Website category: auto
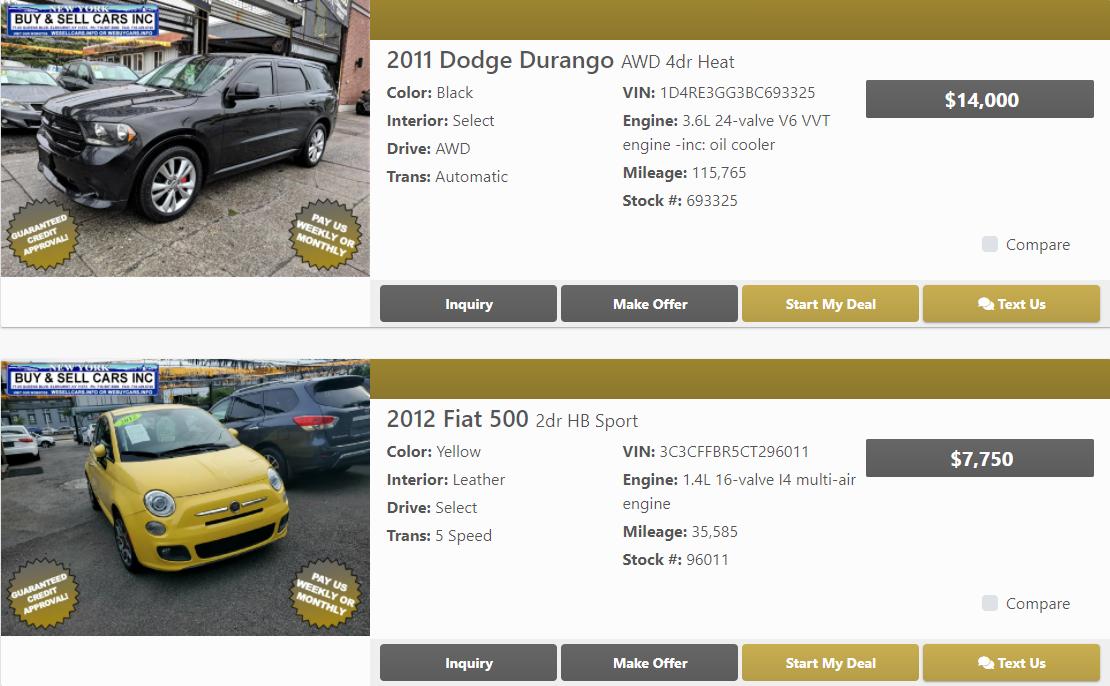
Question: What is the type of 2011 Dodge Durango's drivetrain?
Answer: AWD

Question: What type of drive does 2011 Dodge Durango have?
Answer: AWD

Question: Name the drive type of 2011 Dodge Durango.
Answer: AWD

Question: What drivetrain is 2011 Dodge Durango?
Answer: AWD

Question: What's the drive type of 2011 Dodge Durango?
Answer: AWD

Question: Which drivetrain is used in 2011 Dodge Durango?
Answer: AWD

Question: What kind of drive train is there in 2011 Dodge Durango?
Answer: AWD

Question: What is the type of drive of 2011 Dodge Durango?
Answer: AWD

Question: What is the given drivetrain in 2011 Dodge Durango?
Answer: AWD

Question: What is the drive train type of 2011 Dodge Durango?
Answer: AWD

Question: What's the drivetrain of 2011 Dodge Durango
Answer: AWD

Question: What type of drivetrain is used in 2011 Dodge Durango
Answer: AWD

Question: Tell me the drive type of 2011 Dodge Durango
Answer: AWD

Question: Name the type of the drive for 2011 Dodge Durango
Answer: AWD

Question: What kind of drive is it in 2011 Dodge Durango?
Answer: AWD

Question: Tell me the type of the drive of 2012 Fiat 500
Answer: Select

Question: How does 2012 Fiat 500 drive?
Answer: Select

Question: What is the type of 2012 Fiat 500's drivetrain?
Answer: Select

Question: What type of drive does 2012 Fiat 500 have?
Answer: Select

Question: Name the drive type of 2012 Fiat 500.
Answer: Select

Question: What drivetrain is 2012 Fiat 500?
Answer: Select

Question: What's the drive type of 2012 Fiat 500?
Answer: Select

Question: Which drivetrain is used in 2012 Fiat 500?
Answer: Select

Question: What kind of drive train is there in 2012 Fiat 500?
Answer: Select

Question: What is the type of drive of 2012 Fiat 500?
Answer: Select

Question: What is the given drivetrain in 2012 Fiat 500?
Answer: Select

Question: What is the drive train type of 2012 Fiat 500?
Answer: Select

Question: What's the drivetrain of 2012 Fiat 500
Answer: Select

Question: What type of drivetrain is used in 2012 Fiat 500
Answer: Select

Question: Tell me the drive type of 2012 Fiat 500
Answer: Select

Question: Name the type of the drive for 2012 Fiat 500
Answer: Select

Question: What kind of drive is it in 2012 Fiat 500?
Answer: Select

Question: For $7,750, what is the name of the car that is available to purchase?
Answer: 2012 Fiat 500

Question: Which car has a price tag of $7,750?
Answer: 2012 Fiat 500

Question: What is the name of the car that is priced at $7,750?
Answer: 2012 Fiat 500

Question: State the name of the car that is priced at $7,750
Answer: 2012 Fiat 500

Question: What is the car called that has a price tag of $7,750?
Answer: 2012 Fiat 500

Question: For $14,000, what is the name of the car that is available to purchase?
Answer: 2011 Dodge Durango

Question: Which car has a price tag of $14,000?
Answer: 2011 Dodge Durango

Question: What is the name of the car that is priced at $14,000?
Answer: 2011 Dodge Durango

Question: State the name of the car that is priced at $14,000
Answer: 2011 Dodge Durango

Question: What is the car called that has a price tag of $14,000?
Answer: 2011 Dodge Durango

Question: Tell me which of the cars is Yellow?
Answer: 2012 Fiat 500

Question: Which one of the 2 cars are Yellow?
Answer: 2012 Fiat 500

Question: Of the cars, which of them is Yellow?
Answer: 2012 Fiat 500

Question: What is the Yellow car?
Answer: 2012 Fiat 500

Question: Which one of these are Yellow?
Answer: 2012 Fiat 500

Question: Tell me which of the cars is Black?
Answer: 2011 Dodge Durango

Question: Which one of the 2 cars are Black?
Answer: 2011 Dodge Durango

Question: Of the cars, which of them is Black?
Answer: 2011 Dodge Durango

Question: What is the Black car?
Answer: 2011 Dodge Durango

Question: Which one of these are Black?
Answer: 2011 Dodge Durango

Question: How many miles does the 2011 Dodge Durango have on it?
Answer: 115,765

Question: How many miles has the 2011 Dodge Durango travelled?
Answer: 115,765

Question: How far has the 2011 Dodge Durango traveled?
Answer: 115,765

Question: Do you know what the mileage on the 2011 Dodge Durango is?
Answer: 115,765

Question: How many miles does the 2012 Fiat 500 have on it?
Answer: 35,585

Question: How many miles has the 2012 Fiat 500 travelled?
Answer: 35,585

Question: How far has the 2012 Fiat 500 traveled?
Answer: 35,585

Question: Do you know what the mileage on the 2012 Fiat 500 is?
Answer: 35,585